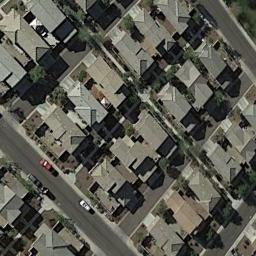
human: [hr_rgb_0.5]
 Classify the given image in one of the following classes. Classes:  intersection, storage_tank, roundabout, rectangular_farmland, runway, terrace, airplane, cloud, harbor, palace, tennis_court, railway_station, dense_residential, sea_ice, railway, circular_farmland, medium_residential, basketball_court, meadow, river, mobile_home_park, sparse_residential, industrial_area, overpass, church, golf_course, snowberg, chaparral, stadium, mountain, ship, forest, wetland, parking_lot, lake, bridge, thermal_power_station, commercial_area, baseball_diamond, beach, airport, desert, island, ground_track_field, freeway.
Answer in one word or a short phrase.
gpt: dense_residential